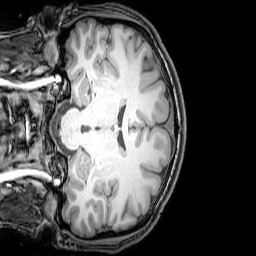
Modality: T1w
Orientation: coronal
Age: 22
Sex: male
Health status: healthy
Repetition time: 0.081 s
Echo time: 0.037 s